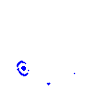
Particle: pion